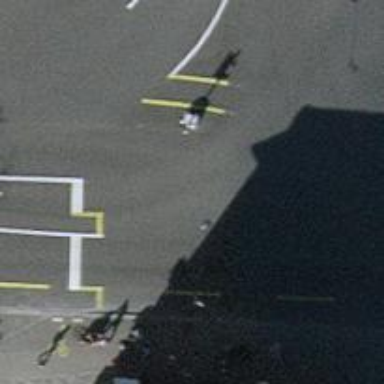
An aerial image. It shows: Tertiary road with asphalt surface and separate sidewalk.